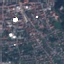
Land use / land cover class: Residential